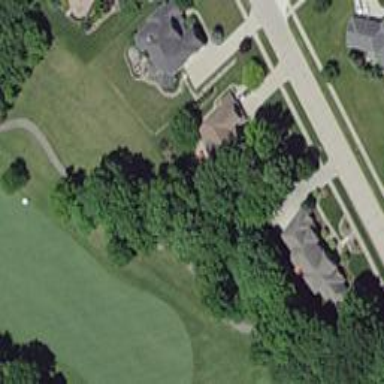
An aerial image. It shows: Service road designated as golf cart path.